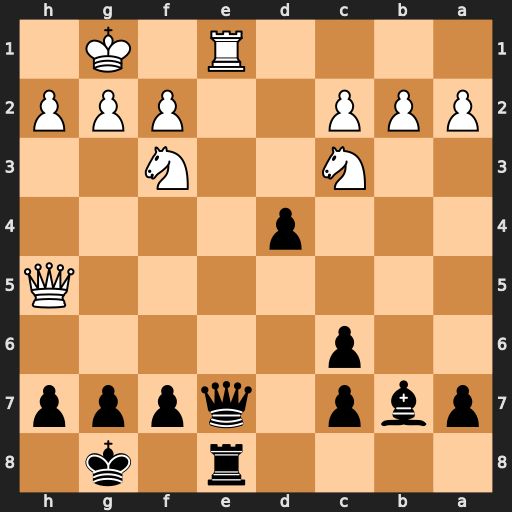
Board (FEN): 4r1k1/pbp1qppp/2p5/7Q/3p4/2N2N2/PPP2PPP/4R1K1
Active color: b
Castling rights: -
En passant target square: -
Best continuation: Qxe1+ Nxe1 Rxe1#